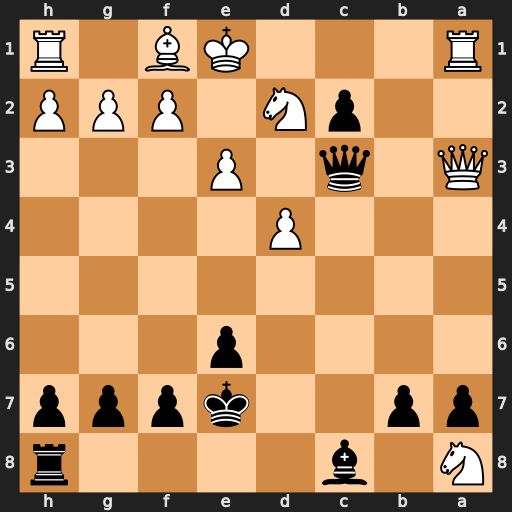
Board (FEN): N1b4r/pp2kppp/4p3/8/3P4/Q1q1P3/2pN1PPP/R3KB1R
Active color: b
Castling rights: KQ
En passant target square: -
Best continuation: Qxa3 Rxa3 c1=Q+